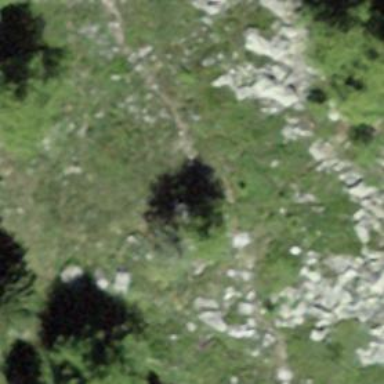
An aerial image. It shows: Path.